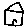
Label: house